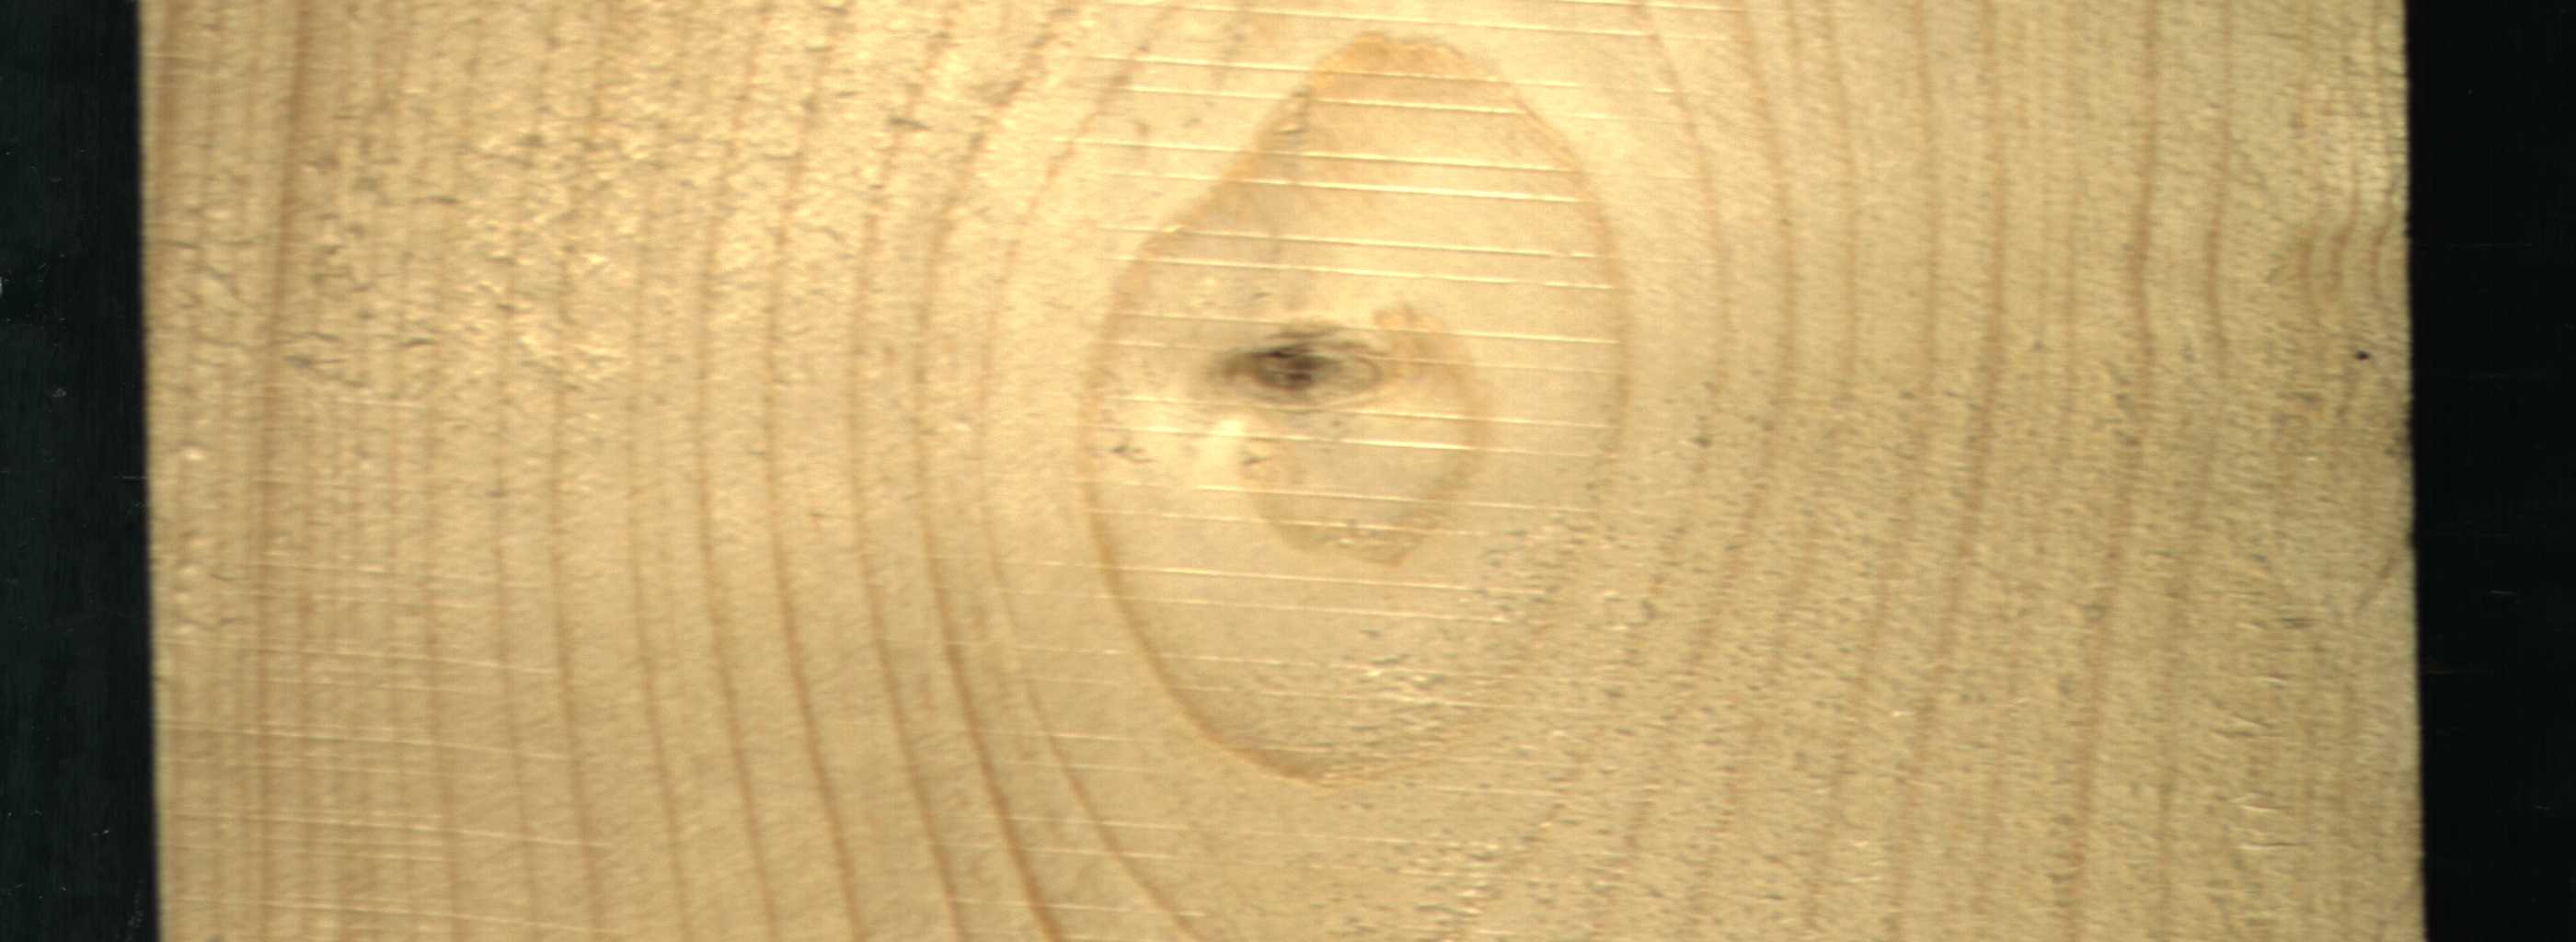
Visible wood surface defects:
Live_Knot